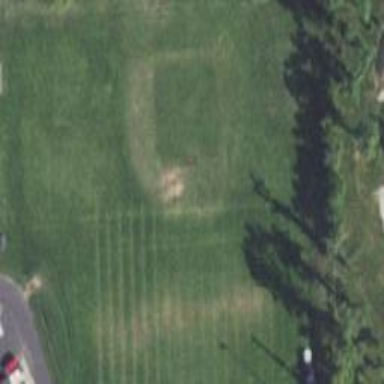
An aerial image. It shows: Baseball pitch for leisure land activities.